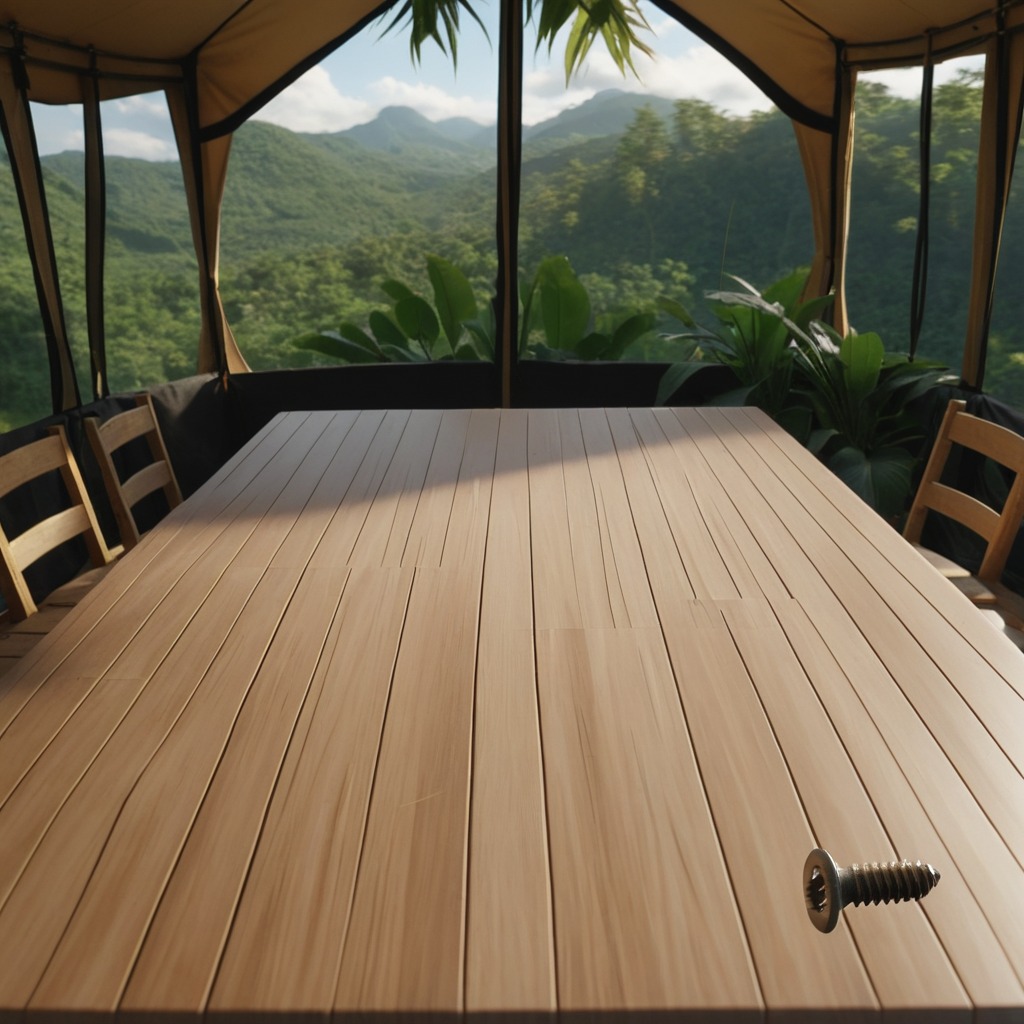
A metal screw is lying on a wooden table inside a jungle field workshop tent.